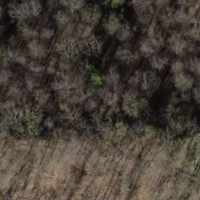
EUNIS habitat code: 41
Species observed at this site:
Galanthus elwesii